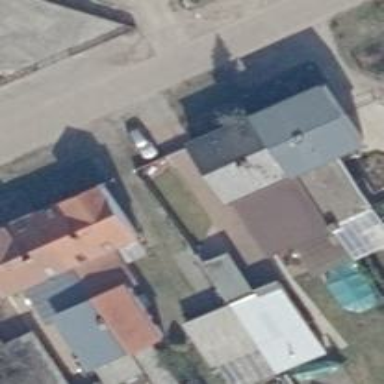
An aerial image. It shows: Semi-detached house.